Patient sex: M
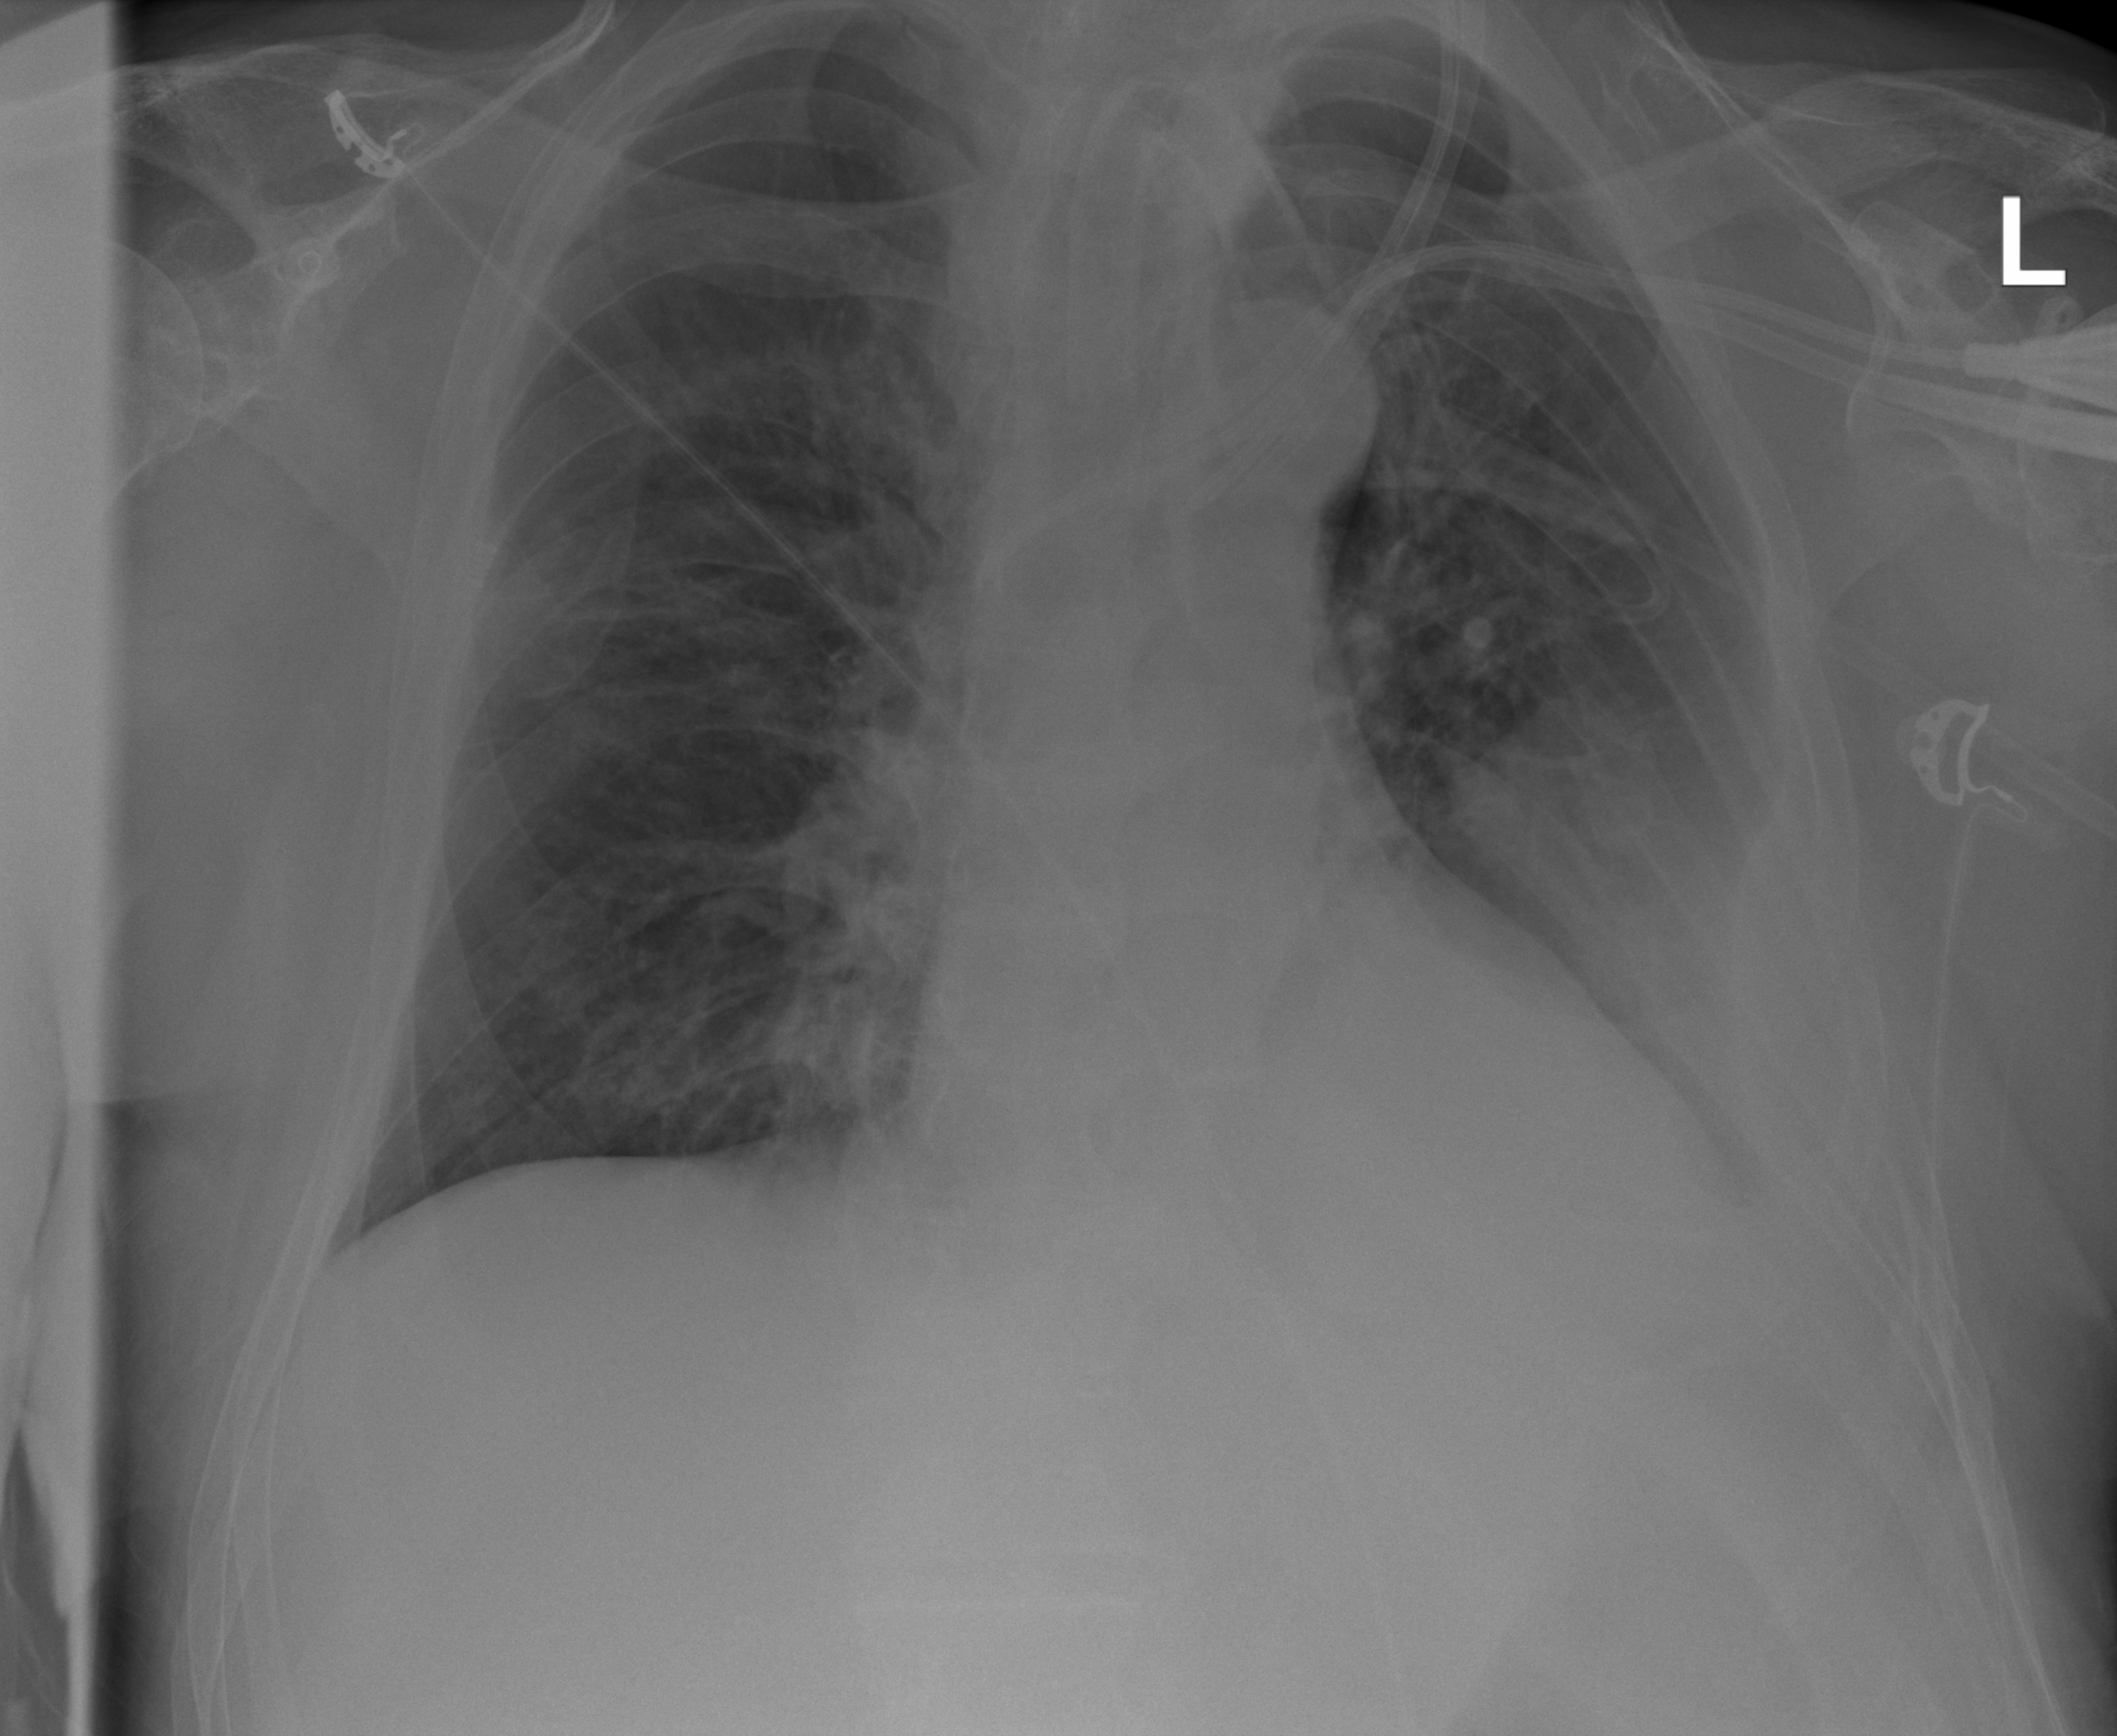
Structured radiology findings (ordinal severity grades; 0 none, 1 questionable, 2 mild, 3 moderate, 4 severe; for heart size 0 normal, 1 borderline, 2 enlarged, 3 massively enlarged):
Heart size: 0
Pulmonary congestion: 2
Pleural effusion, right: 0
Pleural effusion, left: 3
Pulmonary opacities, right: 0
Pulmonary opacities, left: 0
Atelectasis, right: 0
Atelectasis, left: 3